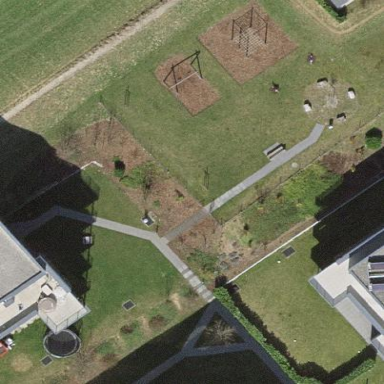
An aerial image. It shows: Recreation ground.